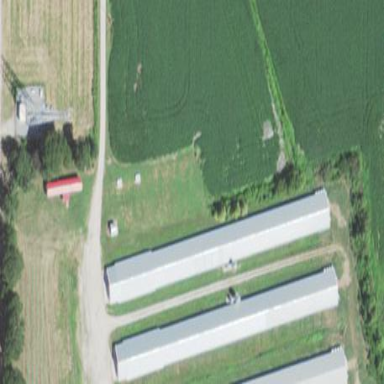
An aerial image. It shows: Farm auxiliary building.